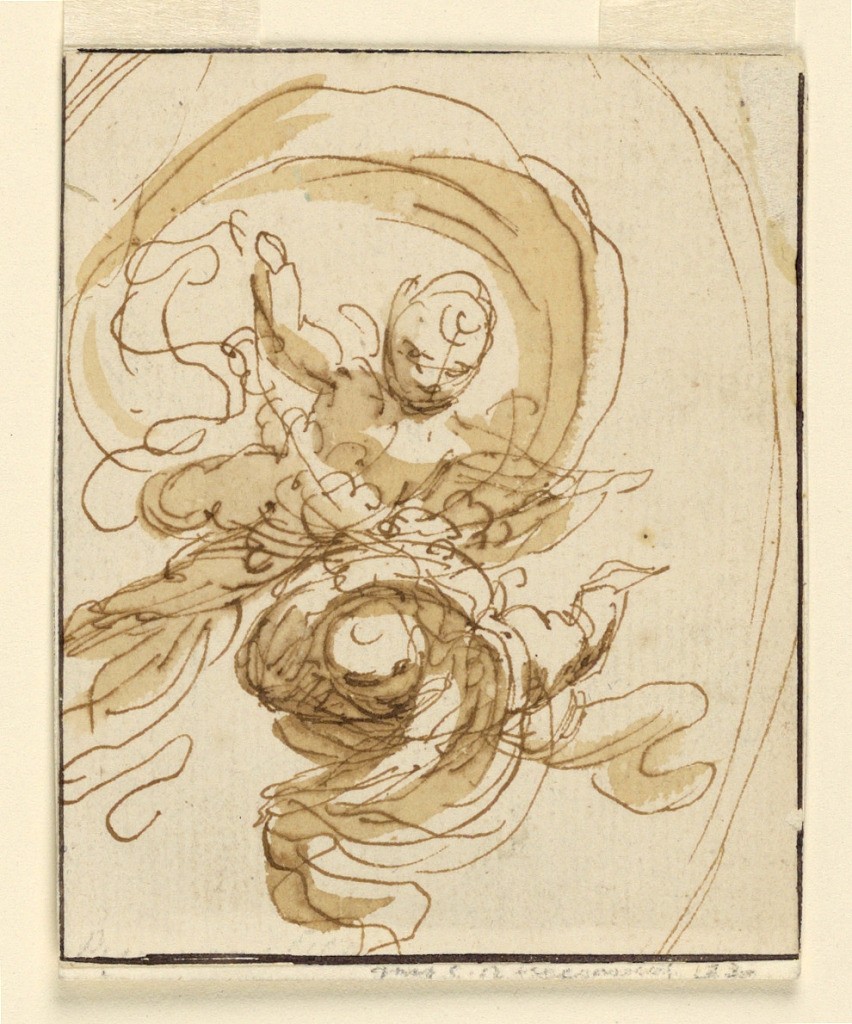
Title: Design for a Painted Wall
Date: early 19th century
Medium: Pen and ink, brush and wash on paper
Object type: Drawing
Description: Two flying putti with a cloth between them.